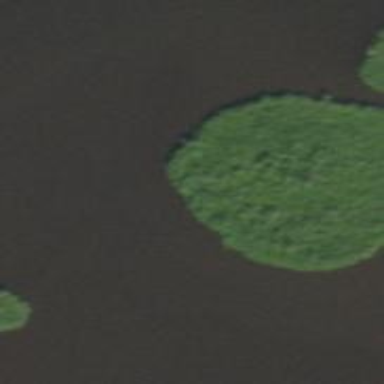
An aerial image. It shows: Beautiful mangrove wetland area.